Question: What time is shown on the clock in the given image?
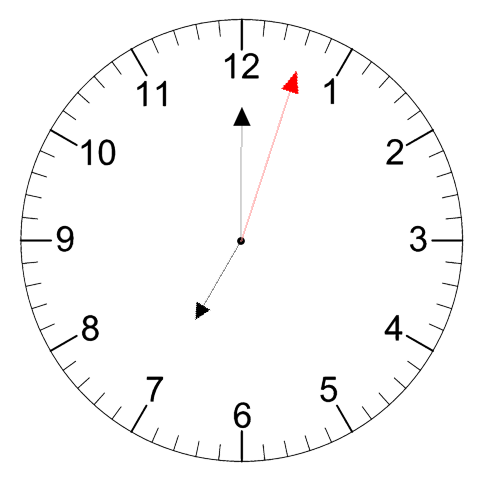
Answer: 07:00:03